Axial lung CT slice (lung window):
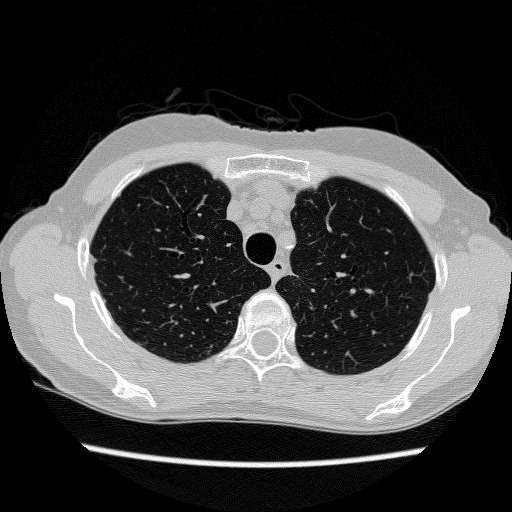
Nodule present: no